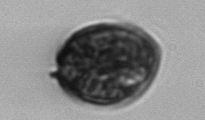
Label: Prorocentrum